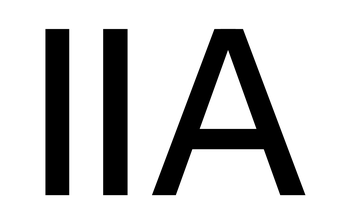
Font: InstrumentSans_Medium